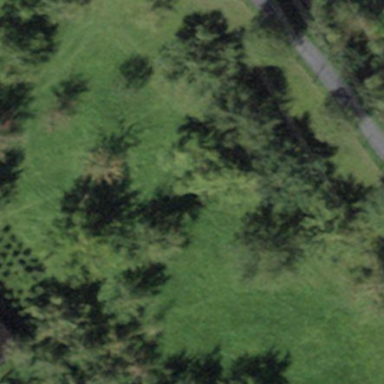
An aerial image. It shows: Orchard.